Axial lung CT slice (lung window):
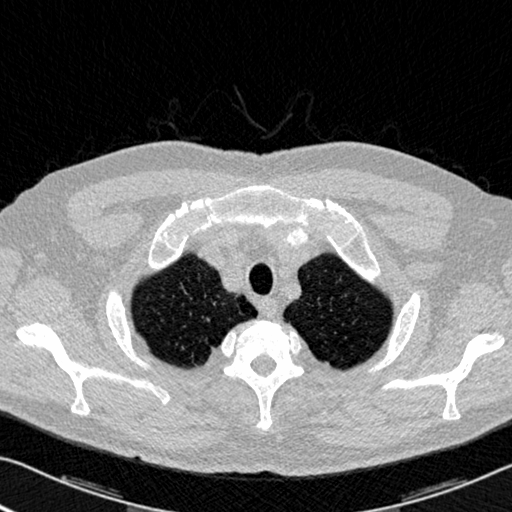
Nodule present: no